Question:
IF you see the below picture you can see that the input text consists of image as background.But I want to keep a line in between the text and image.Either by applying image border...or any other trick.Im unable to found exact example or tutorial or trick.Because I applying image as background.So Im unable to apply border...
background: url("~/application/modules/User/externals/images/mail.png") no-repeat scroll 10px 11px #FFFFFF;
background-size: 20px 20px;
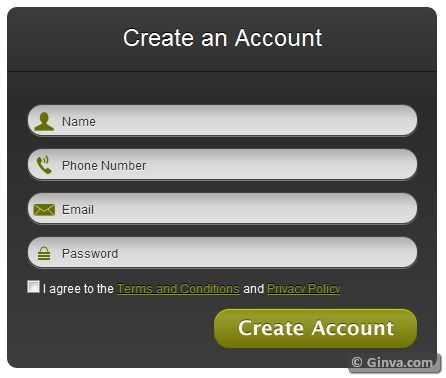
Answer: The solution for the icons in inputs is using a label element with 'for=""' attribute
the for attribute needs to have the id of the input as a value so when you click this element the input get focused
Check this <URL>